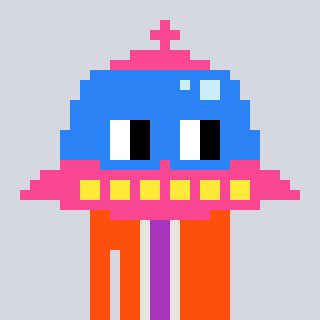
a pixel art character with square blue glasses, a ufo-shaped head and a orange-colored body on a cool background